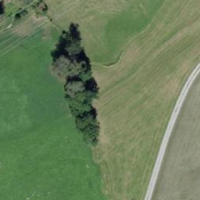
EUNIS habitat code: 24
Species observed at this site:
Silene dioica